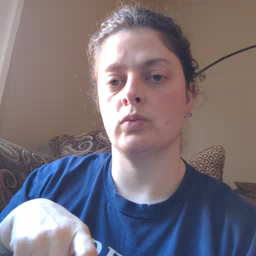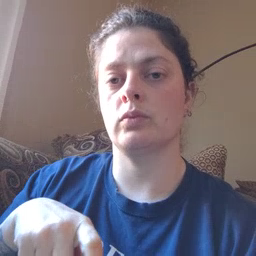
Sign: after